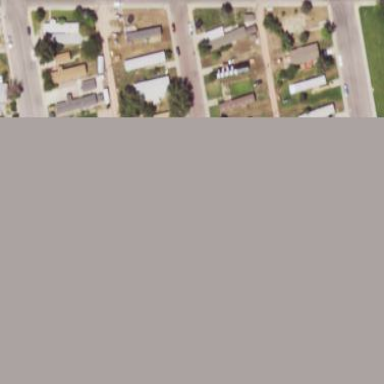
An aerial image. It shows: Residential area designated as trailer park.